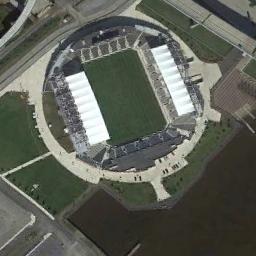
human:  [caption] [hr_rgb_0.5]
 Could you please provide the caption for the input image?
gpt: There is grass next to the stadium .

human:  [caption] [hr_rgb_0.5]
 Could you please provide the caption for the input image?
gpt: The circular stadium is surrounded by lawns and rivers .

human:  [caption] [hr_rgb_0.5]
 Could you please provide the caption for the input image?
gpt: There are rows of buildings around this oval stadium .

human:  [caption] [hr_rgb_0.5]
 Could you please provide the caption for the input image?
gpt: The stadium is on the grass next to a river .

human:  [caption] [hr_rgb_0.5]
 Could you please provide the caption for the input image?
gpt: There are some green lawns and a lake beside the stadium .